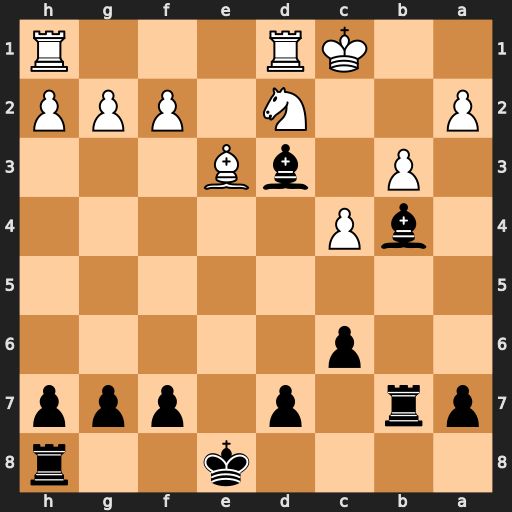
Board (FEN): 4k2r/pr1p1ppp/2p5/8/1bP5/1P1bB3/P2N1PPP/2KR3R
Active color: b
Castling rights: k
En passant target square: -
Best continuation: Ba3#